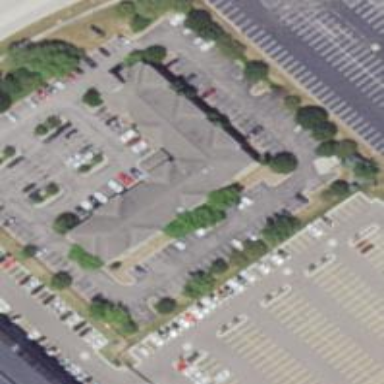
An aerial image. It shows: Hotel building.